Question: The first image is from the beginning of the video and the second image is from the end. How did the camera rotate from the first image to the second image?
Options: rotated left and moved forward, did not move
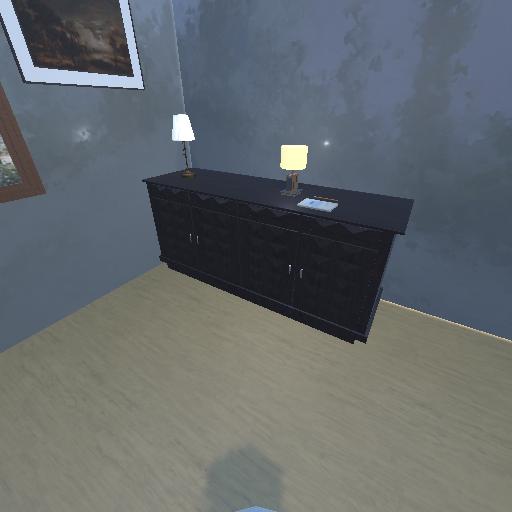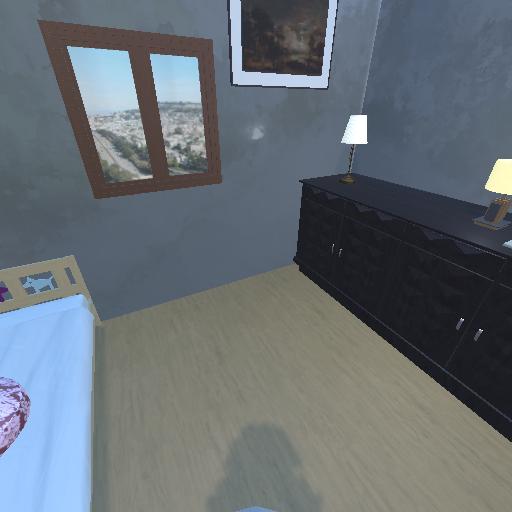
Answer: rotated left and moved forward